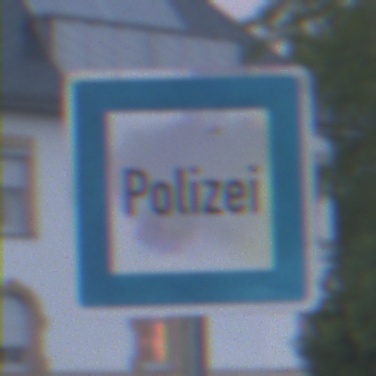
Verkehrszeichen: Polizei
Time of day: SunriseSunset
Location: Outdoor (Urban)
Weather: PartlyCloudy
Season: NotSpecified
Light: Natural